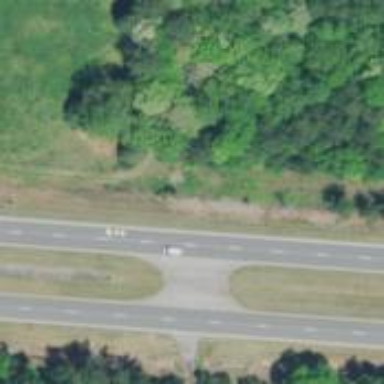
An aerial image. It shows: Trunk highway.